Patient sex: M
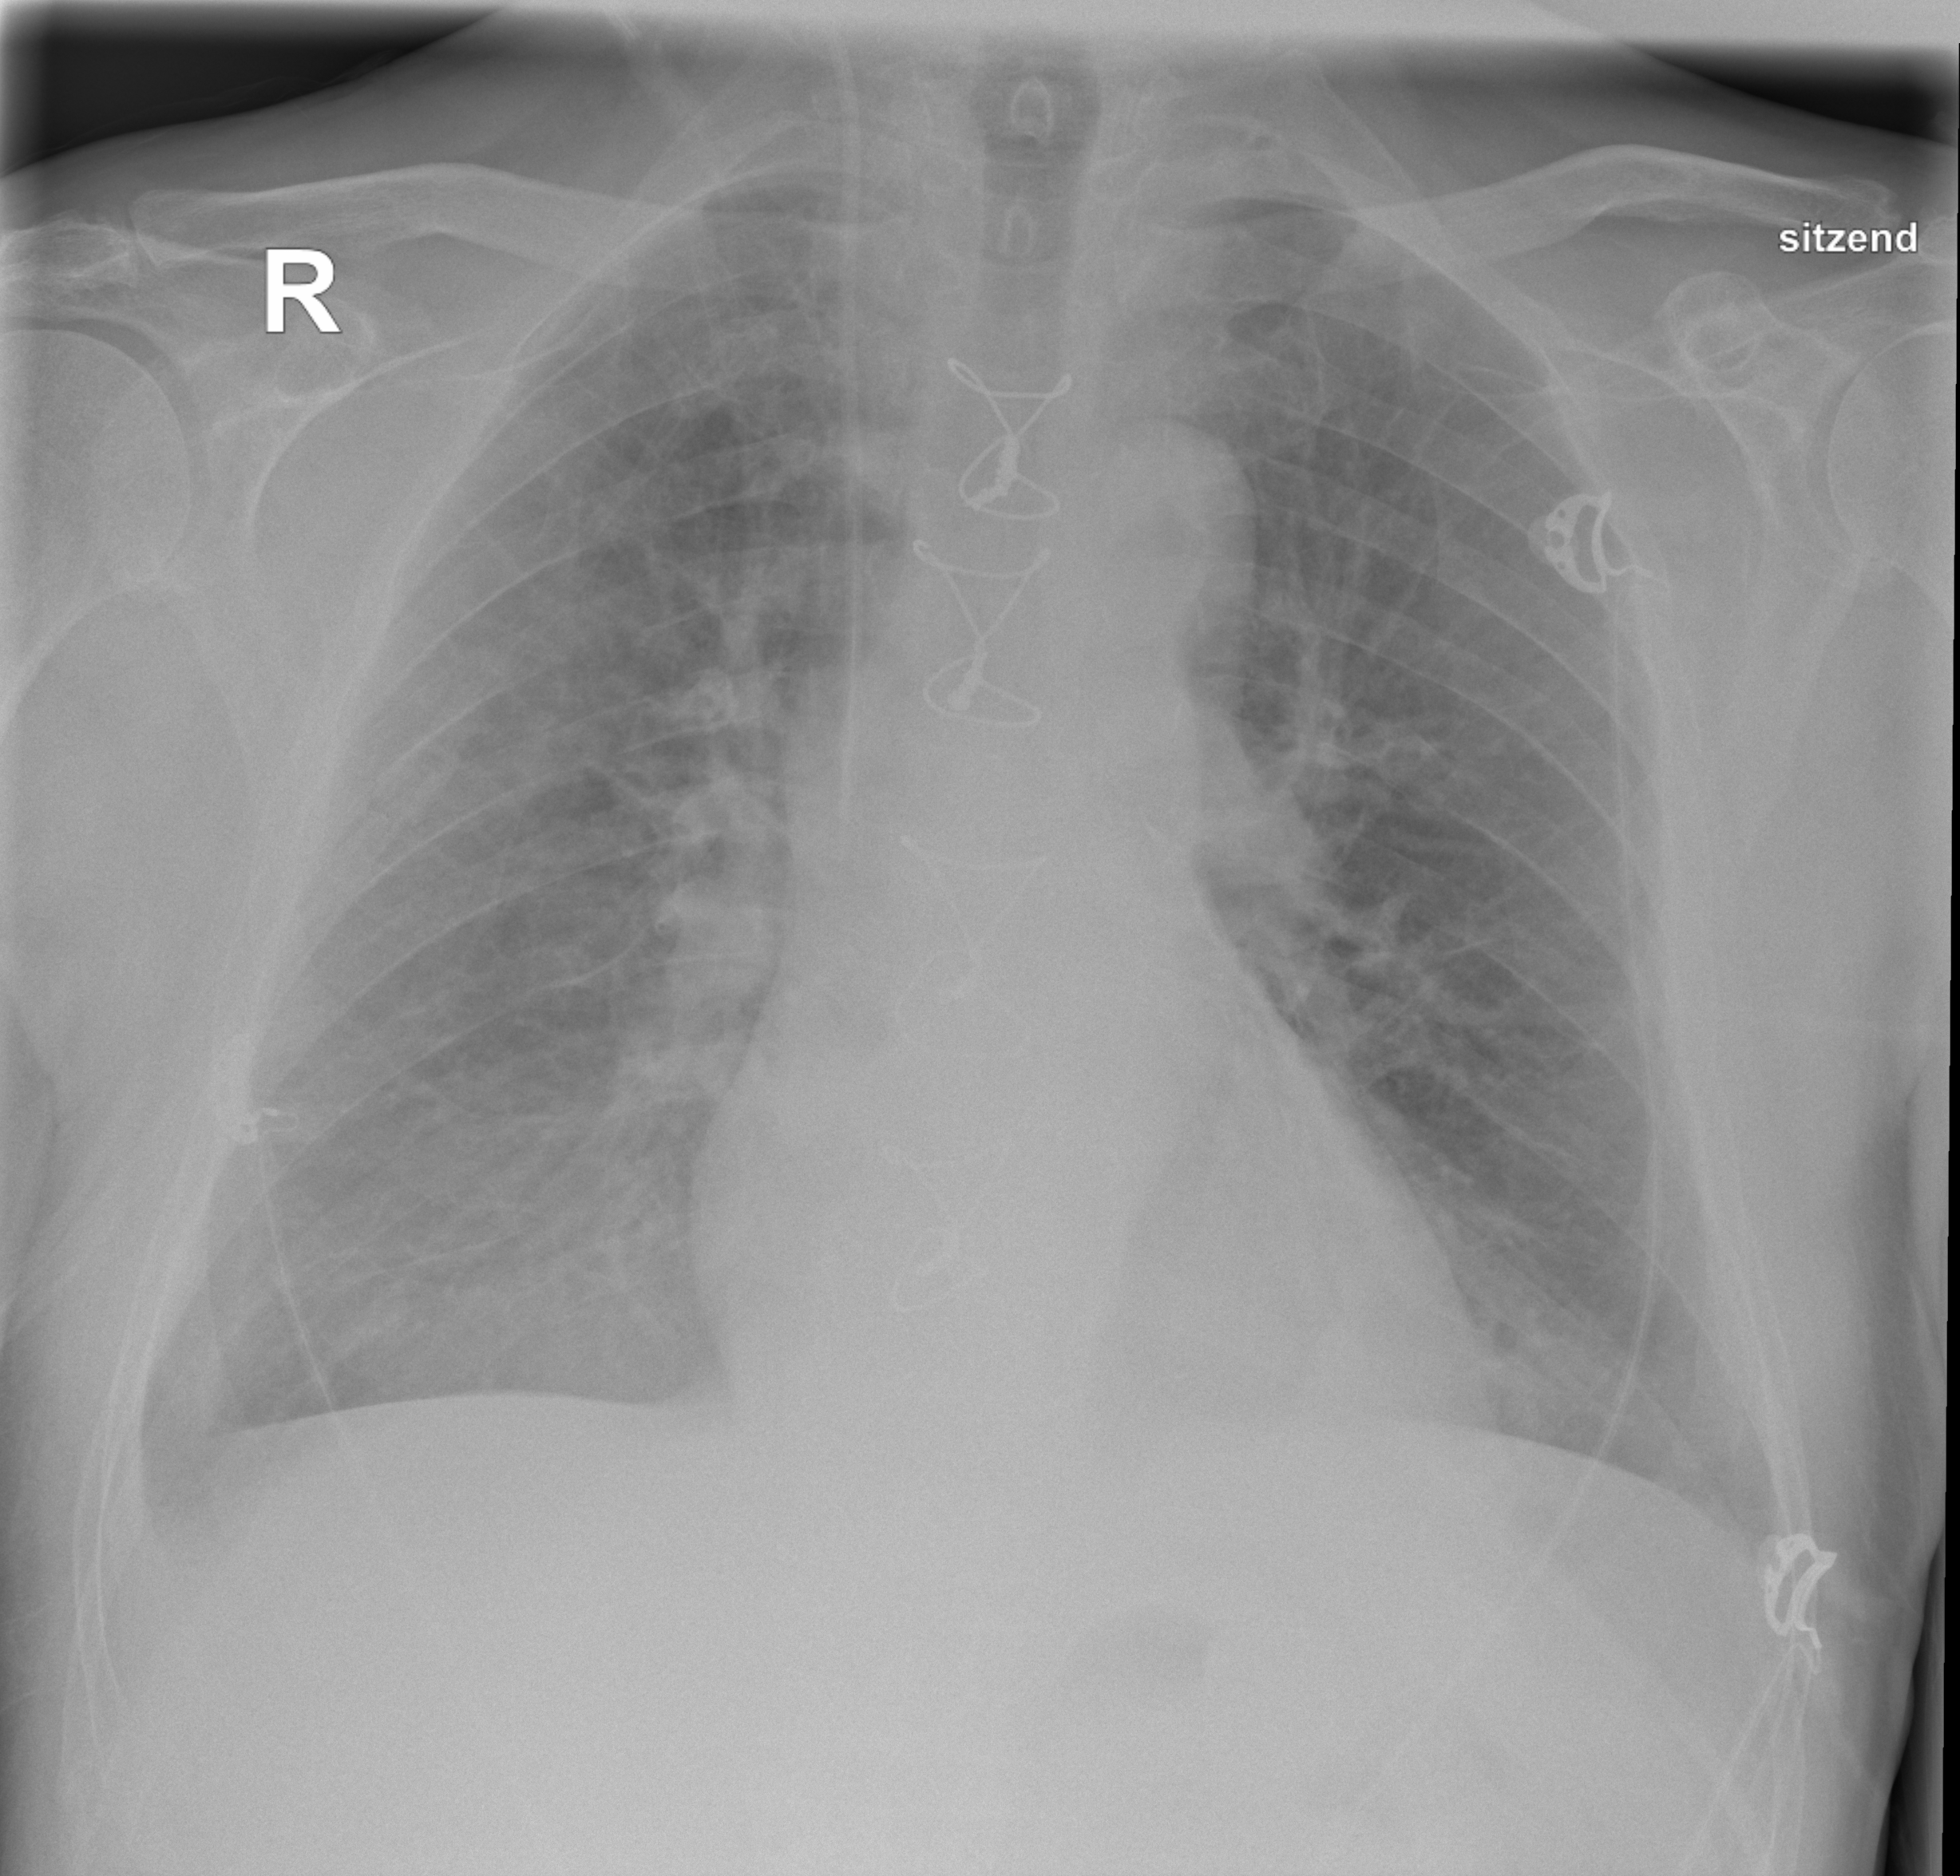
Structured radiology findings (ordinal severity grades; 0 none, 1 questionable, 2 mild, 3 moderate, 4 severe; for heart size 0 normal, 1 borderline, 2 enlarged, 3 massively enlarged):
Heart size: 1
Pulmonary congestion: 2
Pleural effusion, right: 1
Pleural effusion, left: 1
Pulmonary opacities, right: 2
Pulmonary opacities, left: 2
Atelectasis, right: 2
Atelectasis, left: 2